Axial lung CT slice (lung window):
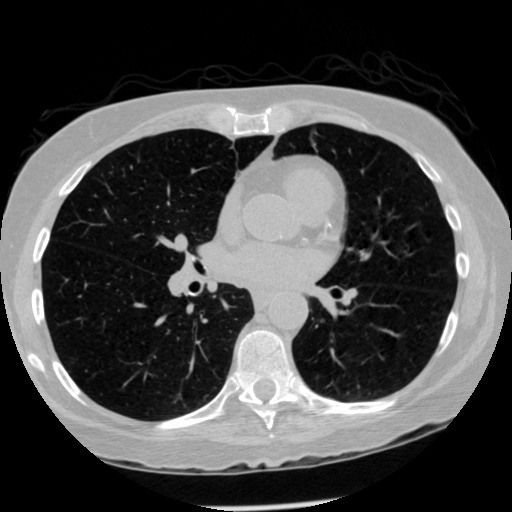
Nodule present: no